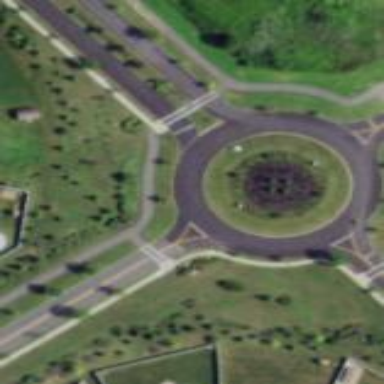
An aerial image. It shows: Residential road that intersects with roundabout.